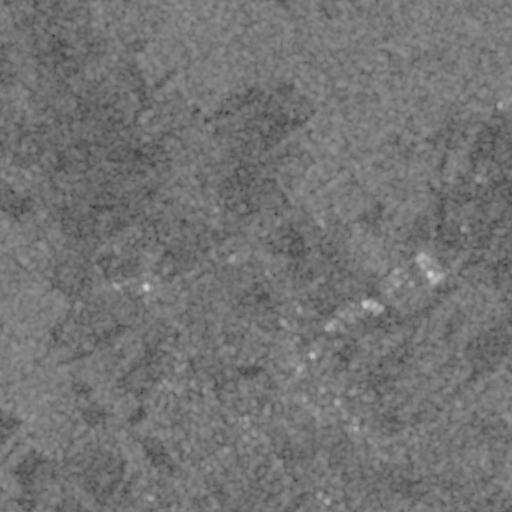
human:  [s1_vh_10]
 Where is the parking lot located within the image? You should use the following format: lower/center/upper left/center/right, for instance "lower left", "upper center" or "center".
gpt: The parking lot is located in the lower right of the image.
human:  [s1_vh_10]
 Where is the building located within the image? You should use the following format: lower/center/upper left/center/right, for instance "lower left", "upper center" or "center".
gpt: There is no building in the image.

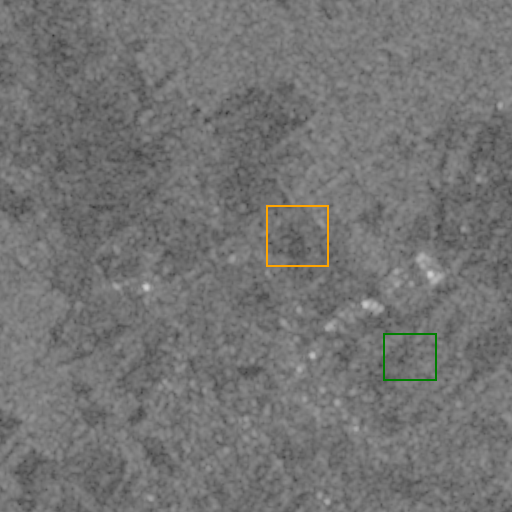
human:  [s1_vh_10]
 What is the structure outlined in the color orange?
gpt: The structure outlined in orange is a crop field.
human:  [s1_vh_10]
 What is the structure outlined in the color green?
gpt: The structure outlined in green is a park.
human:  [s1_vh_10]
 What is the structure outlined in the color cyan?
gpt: There is no cyan outline.